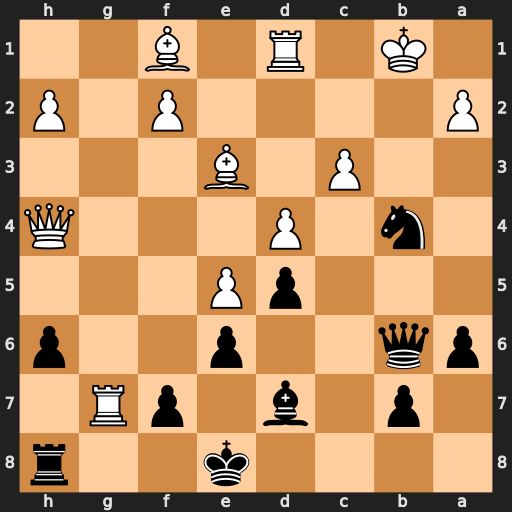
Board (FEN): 4k2r/1p1b1pR1/pq2p2p/3pP3/1n1P3Q/2P1B3/P4P1P/1K1R1B2
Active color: b
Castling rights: k
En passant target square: -
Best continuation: Nd3+ Kc2 Qb2+ Kxd3 Bb5+ c4 Bxc4#